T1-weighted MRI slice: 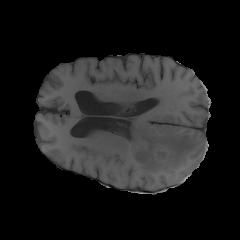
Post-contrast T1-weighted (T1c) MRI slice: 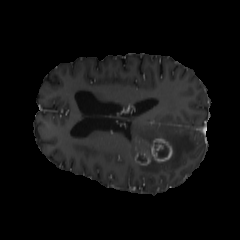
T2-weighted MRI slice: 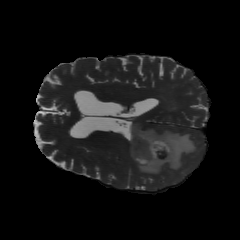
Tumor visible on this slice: yes